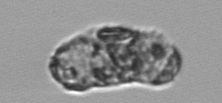
Label: fecal_pellet